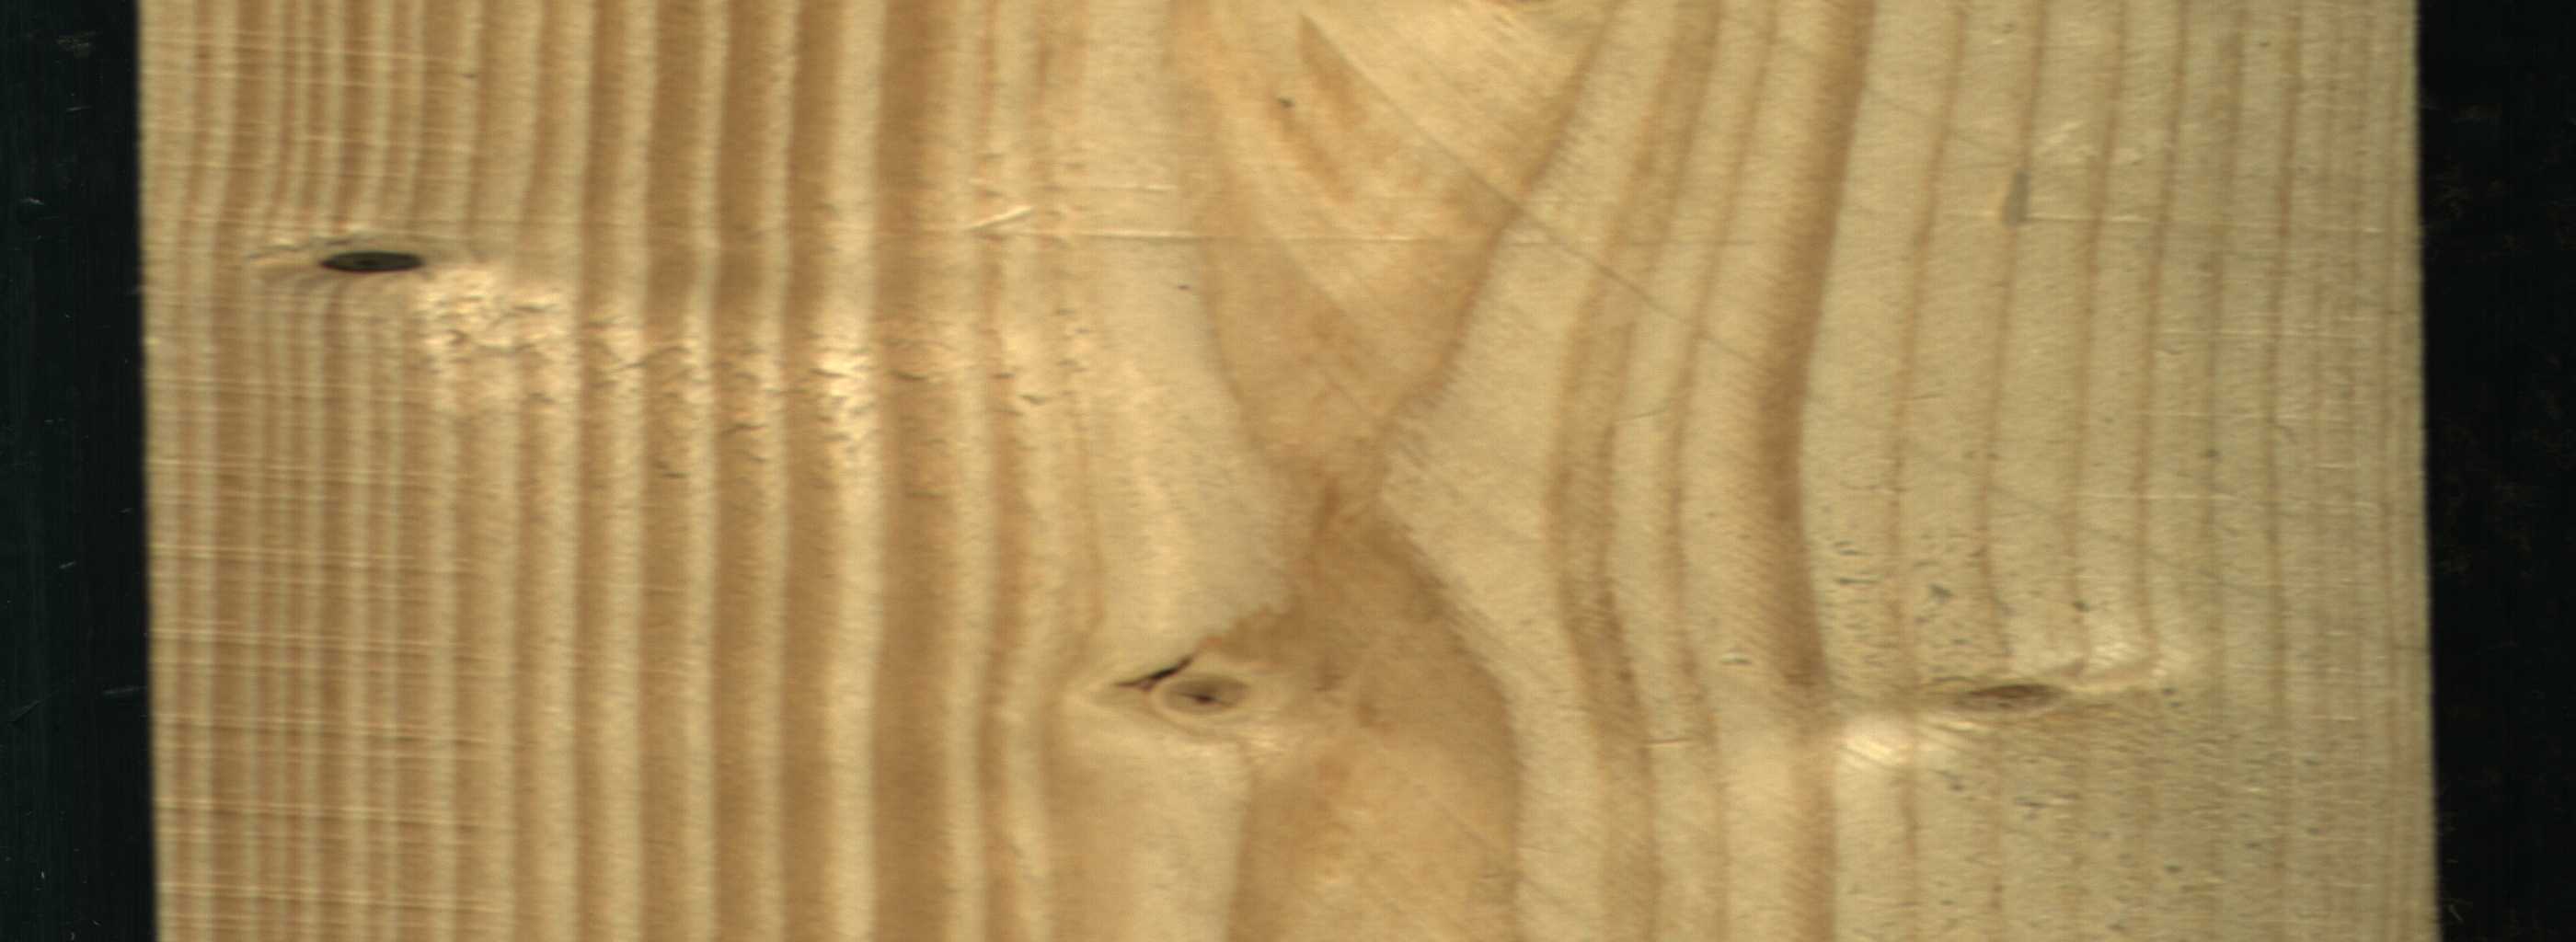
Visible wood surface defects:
Dead_Knot
Dead_Knot
Live_Knot
Live_Knot